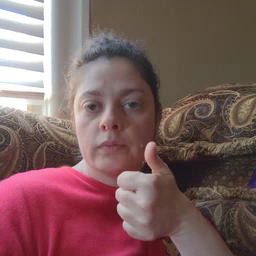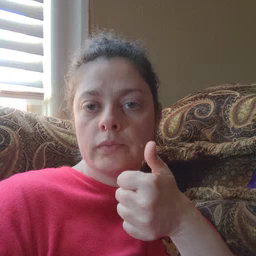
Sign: tomorrow